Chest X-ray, PA view. Patient: 40 years old, sex M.
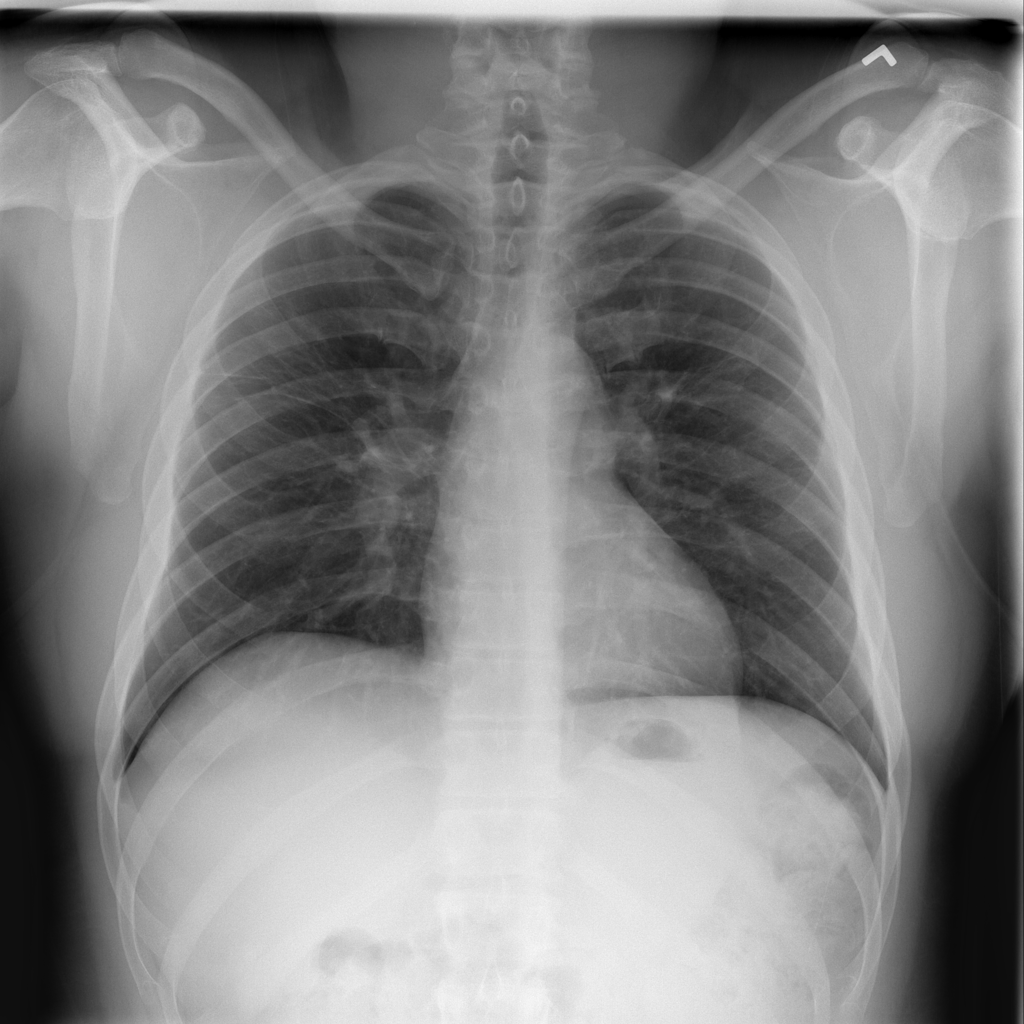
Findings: Atelectasis